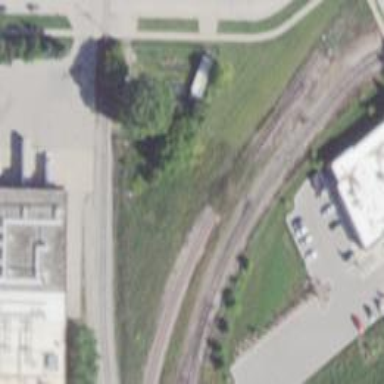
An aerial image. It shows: Disused railway spur line.